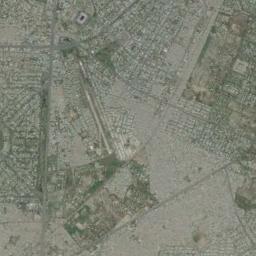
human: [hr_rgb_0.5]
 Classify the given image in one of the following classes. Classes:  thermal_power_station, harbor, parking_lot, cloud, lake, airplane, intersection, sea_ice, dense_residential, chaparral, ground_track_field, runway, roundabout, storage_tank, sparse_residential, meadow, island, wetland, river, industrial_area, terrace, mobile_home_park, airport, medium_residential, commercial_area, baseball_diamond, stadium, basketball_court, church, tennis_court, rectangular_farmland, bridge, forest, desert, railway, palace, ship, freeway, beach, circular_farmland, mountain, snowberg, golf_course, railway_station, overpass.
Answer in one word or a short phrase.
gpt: airport